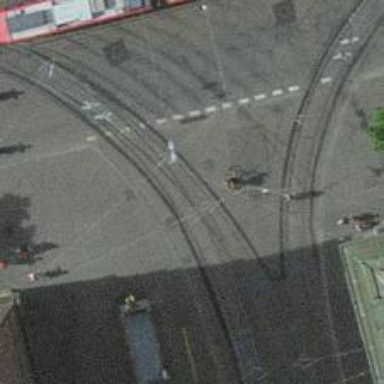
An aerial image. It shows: Tram crossing on the railway.